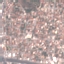
Land use / land cover class: Residential